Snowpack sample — Snodgrass Mountain, Crested Butte, Colorado (2/4/25, 12:06 PM MST)
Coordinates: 38.923, -106.968
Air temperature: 35 °F
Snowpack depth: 80 cm
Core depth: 10 cm
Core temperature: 32 °F
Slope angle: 14°, slope face: 78°
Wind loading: low
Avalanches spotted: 0
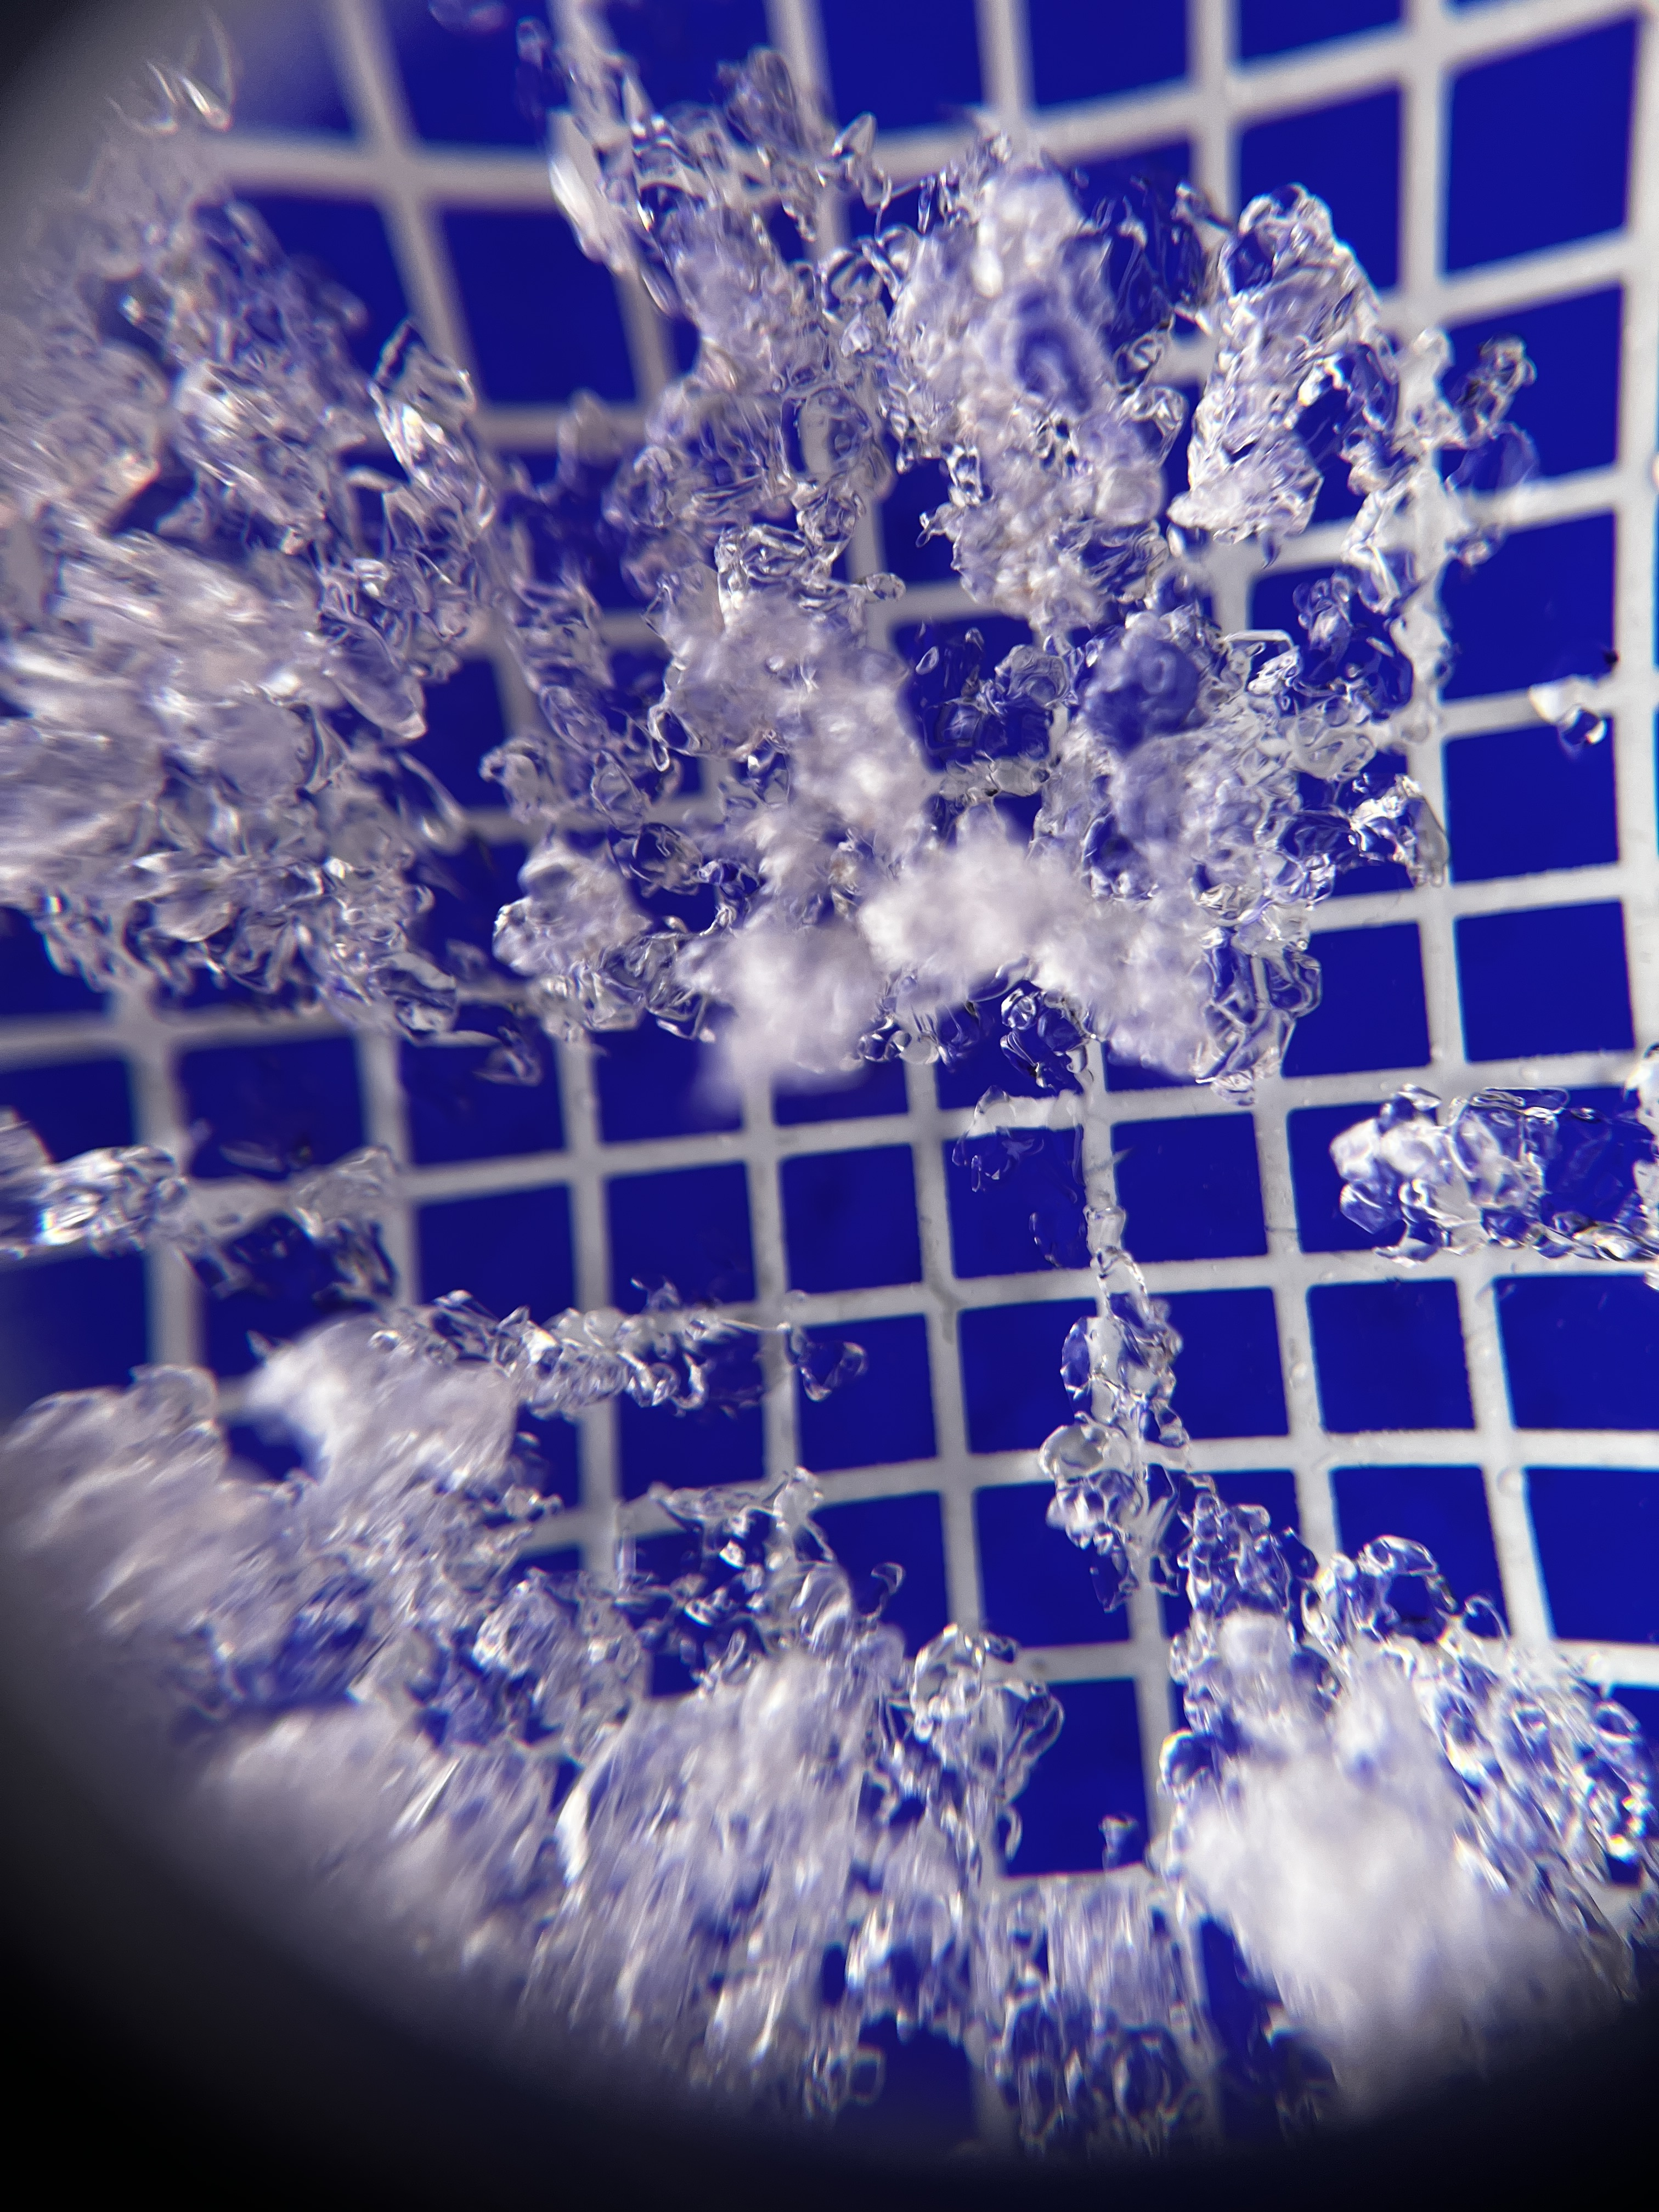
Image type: magnified_profile
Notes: No avalanches nearby, unusually warm weather for the last month reported by residents, Collected 25 yards from treeline